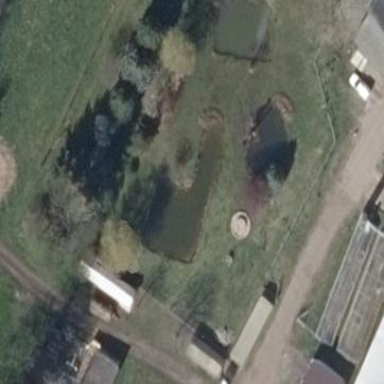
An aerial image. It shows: Pond with natural water.